Field crop: maize
Growth stage: 1
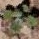
Species: chenopodium